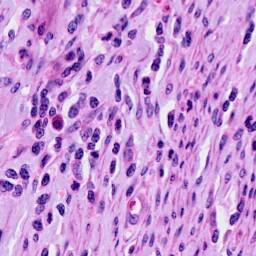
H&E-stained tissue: Cervix